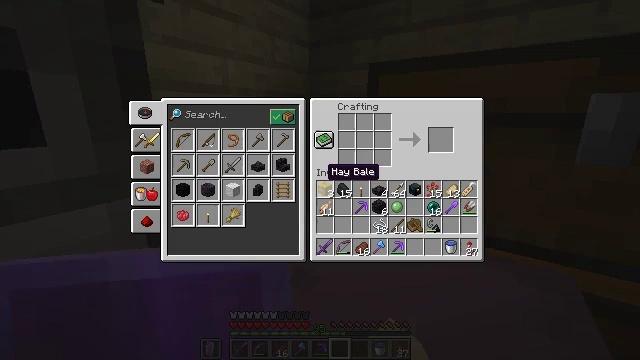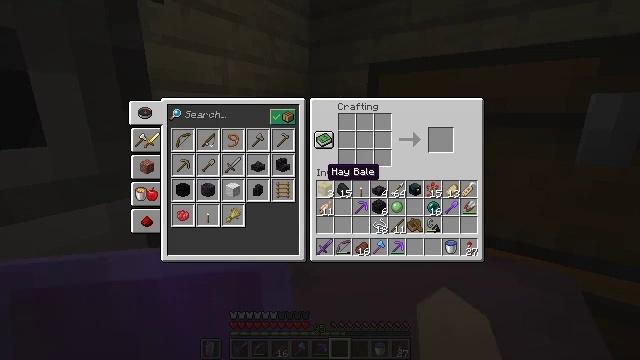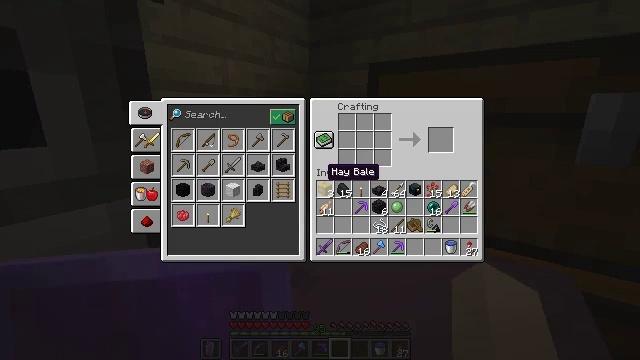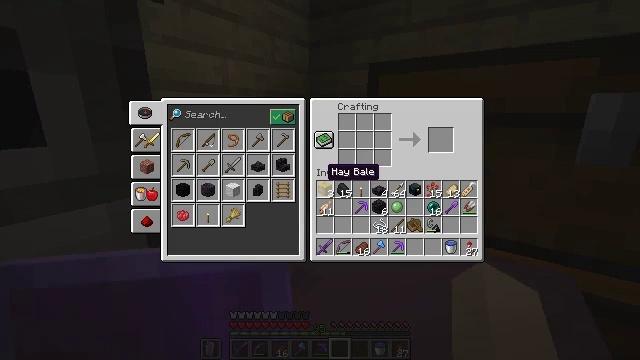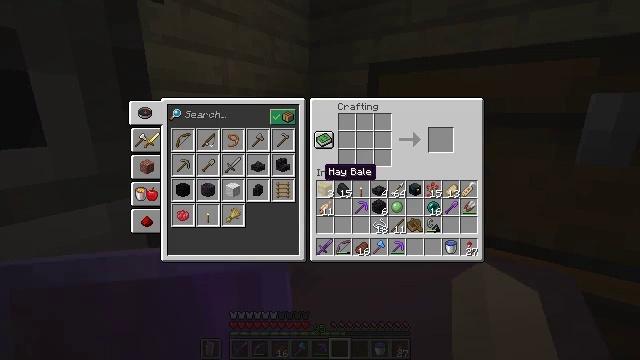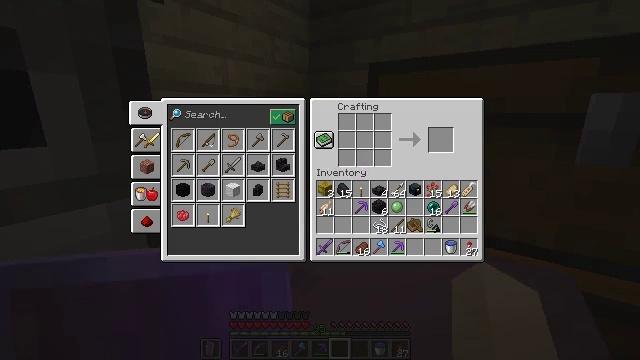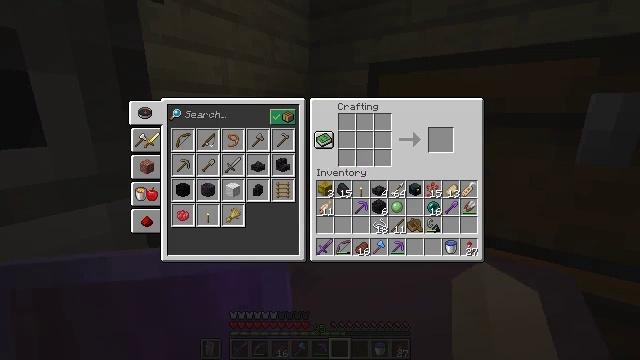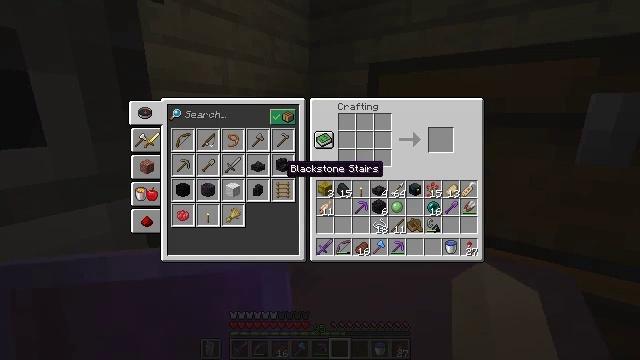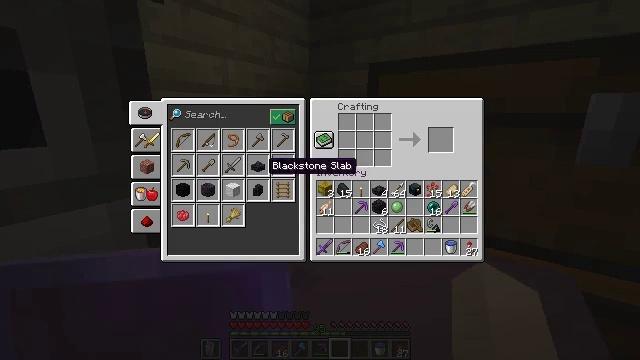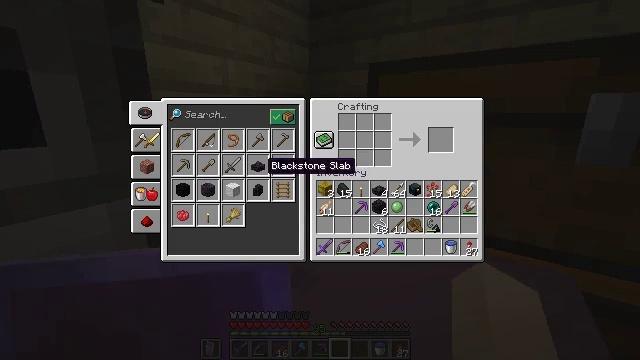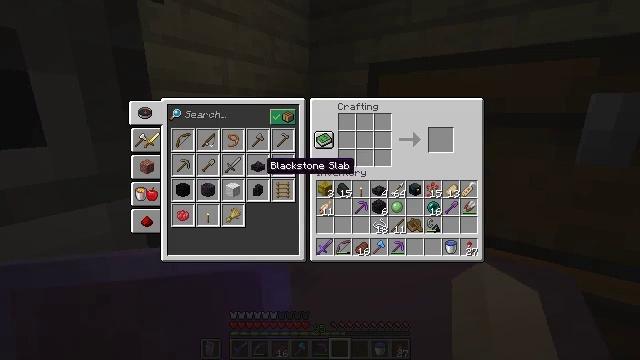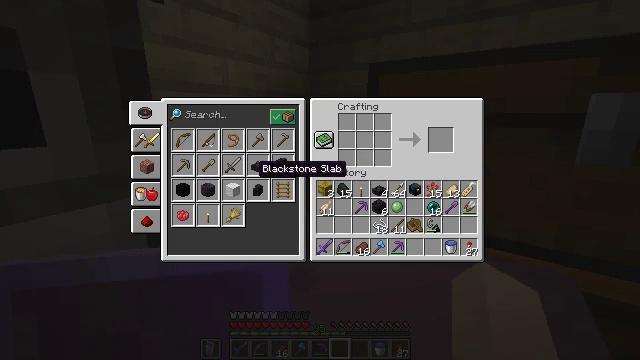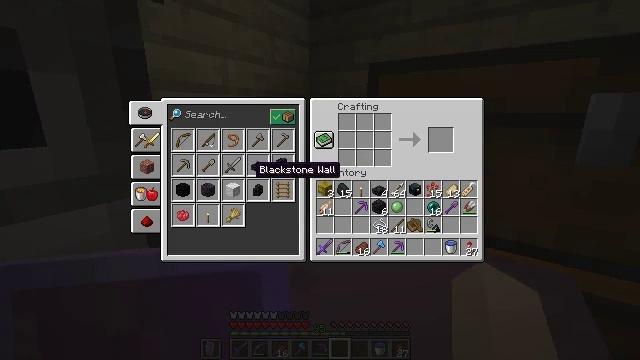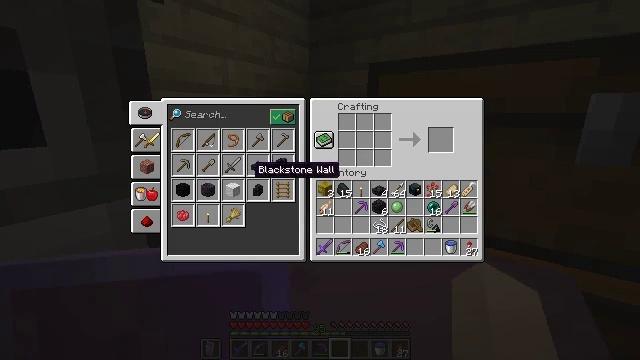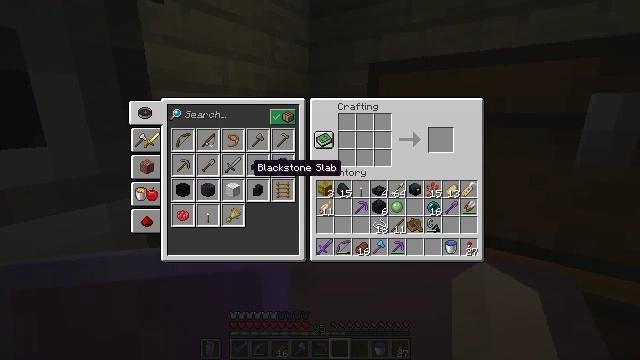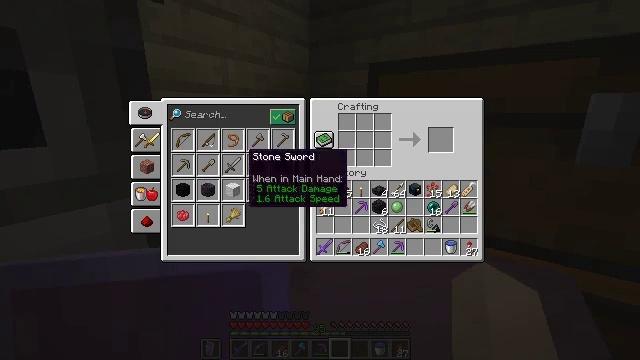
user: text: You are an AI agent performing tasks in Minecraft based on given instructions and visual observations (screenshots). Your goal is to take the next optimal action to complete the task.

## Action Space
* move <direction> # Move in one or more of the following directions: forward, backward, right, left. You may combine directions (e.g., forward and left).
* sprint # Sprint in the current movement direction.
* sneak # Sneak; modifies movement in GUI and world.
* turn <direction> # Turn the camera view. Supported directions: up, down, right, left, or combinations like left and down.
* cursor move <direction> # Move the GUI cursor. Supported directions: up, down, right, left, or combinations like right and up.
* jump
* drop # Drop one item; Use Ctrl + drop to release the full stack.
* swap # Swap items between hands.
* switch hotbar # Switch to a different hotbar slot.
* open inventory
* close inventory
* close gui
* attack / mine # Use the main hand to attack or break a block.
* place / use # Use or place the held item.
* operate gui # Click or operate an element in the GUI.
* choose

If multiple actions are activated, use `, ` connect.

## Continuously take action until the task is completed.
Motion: motion action
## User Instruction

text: Combine materials in the crafting grid to craft a lead.
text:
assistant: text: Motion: no_op
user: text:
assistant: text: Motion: no_op
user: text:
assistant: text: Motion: no_op
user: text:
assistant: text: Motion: no_op
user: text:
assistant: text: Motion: turn left
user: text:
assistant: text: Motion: no_op
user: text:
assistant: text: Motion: turn left
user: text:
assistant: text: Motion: turn left
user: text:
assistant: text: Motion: no_op
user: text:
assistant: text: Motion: no_op
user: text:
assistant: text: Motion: turn left
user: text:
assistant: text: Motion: no_op
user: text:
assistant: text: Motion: no_op
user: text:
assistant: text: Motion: no_op
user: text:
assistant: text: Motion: turn up
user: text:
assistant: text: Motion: turn up
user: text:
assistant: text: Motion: turn up
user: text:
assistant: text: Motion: no_op
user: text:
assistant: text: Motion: no_op
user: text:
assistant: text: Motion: no_op
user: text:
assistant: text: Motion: attack / mine
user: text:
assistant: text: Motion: attack / mine
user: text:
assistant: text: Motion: attack / mine
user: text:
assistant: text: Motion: no_op
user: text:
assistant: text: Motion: no_op
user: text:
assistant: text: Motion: turn right
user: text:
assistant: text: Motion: turn right
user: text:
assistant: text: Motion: turn right and down
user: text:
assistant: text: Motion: turn right
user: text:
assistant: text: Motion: turn right